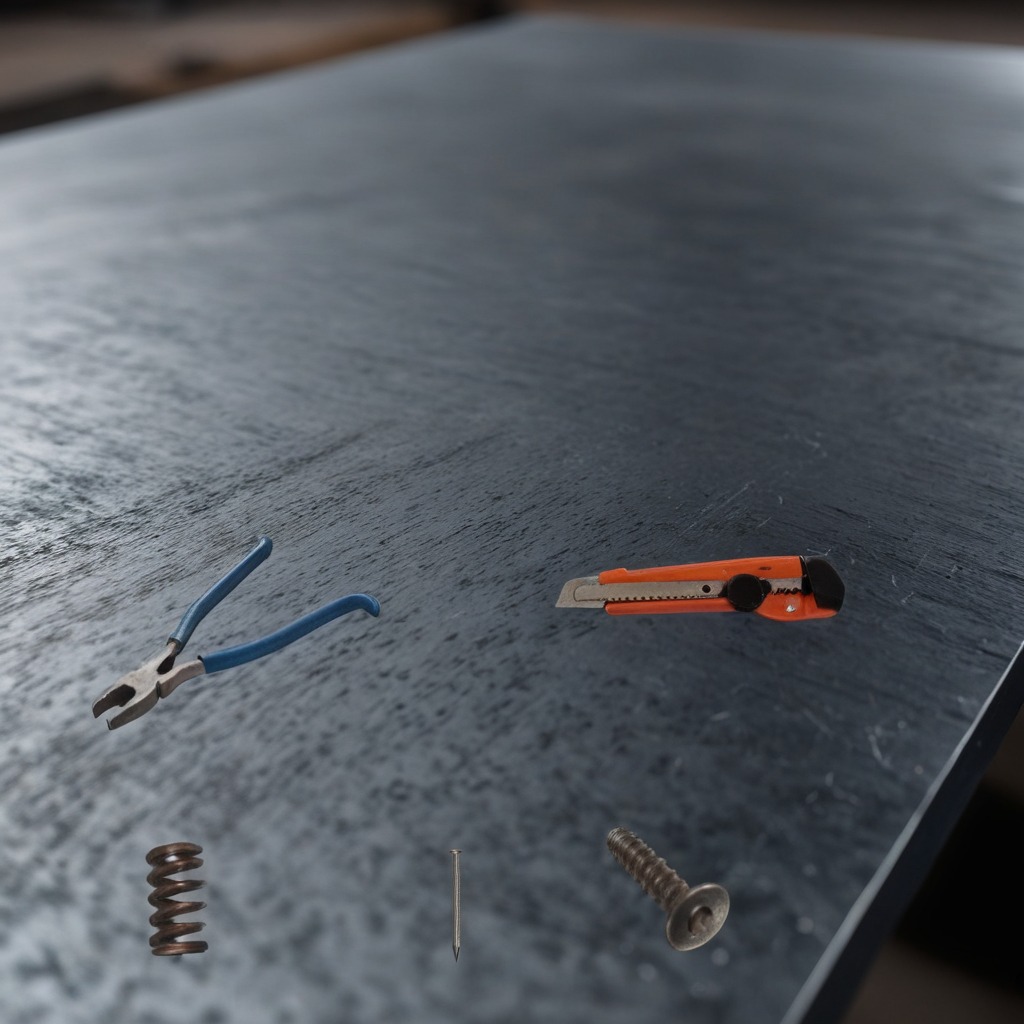
A utility knife, a metal machine screw, an iron nail, pliers, and a coiled metal spring are lying on the cold steel table in a mining workshop.